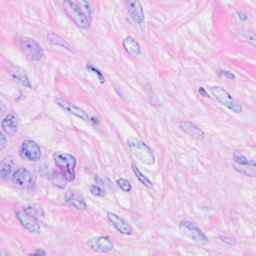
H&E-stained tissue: Breast